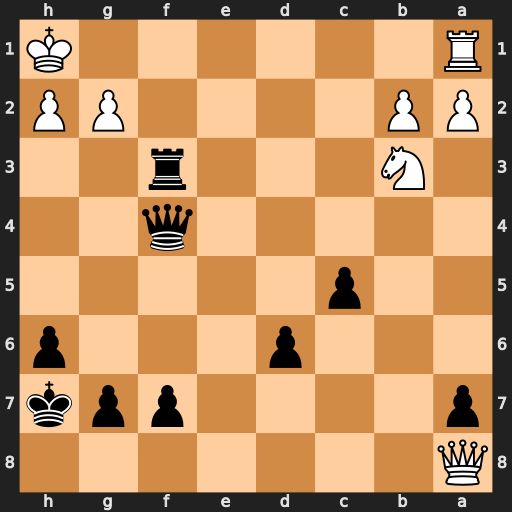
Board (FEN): Q7/p4ppk/3p3p/2p5/5q2/1N3r2/PP4PP/R6K
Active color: b
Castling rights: -
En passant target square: -
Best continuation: Rf1+ Rxf1 Qxf1#